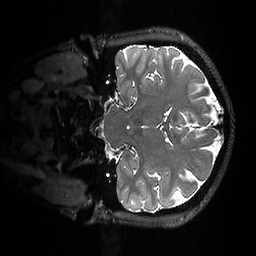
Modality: T1w
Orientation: coronal
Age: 21
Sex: male
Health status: healthy
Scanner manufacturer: ge
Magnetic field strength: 3 T
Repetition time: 0.007348 s
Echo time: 0.003036 s